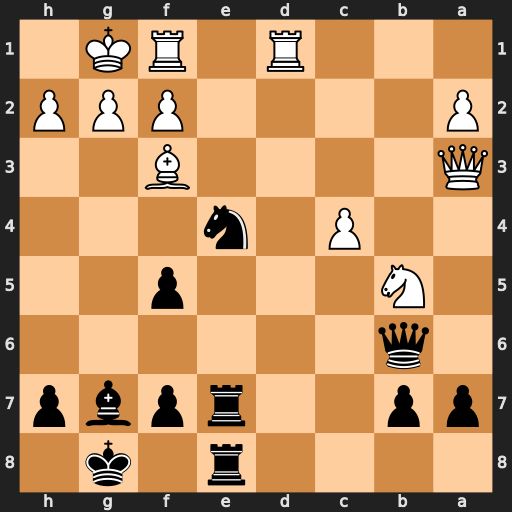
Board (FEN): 4r1k1/pp2rpbp/1q6/1N3p2/2P1n3/Q4B2/P4PPP/3R1RK1
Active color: b
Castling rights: -
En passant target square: -
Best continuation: Nxf2 Qxa7 Qxa7 Nxa7 Nxd1